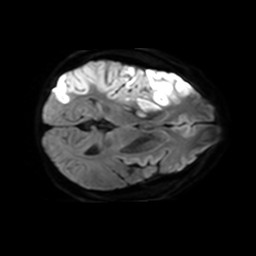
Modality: TRACE
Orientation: axial
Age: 57
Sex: male
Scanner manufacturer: philips
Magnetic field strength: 3 T
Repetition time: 3.206 s
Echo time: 0.076 s